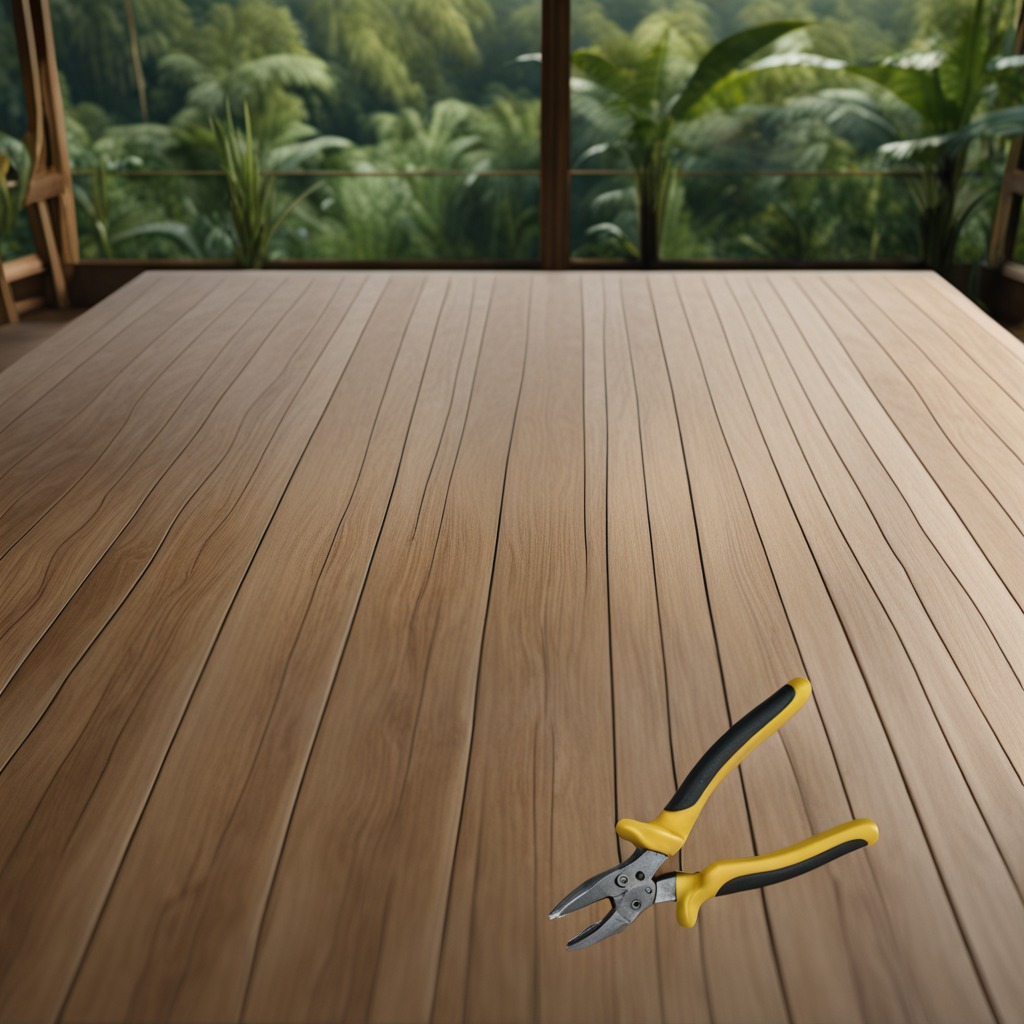
A plier is lying on the wooden table in a jungle field workshop tent.